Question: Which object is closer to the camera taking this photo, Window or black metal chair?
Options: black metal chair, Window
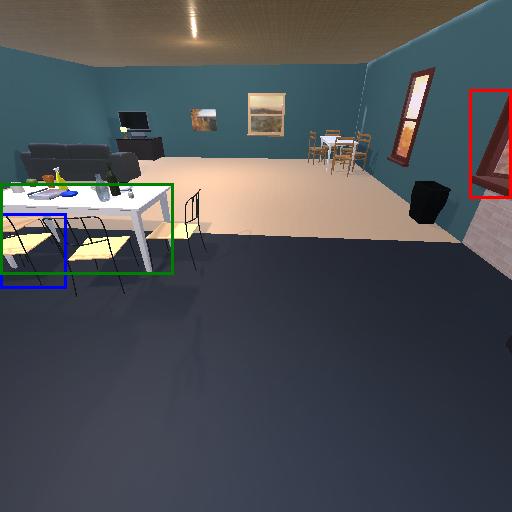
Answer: black metal chair